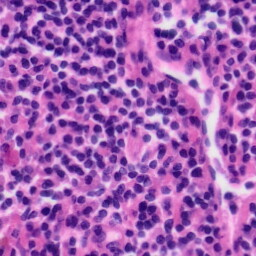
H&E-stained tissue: Tonsil